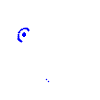
Particle: proton